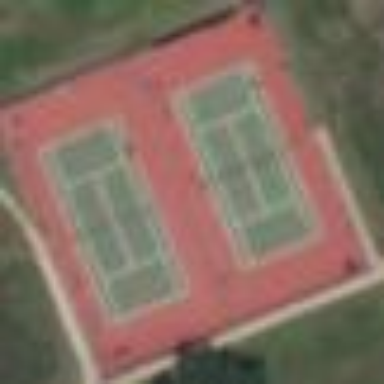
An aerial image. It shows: Tennis court on pitch designated for leisure land.